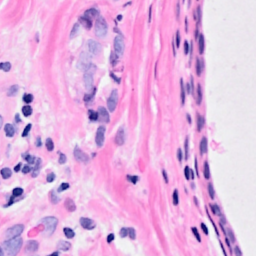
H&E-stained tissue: Breast